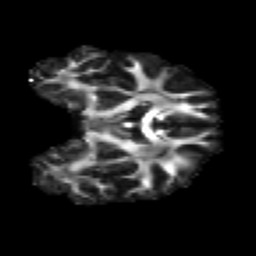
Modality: FA
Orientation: coronal
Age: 26
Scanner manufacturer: siemens
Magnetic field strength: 3 T
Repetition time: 4.52 s
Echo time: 0.084 s